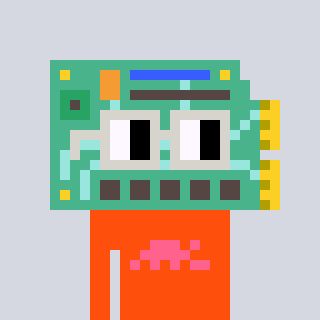
a pixel art character with square light gray glasses, a chipboard-shaped head and a orange-colored body on a cool background